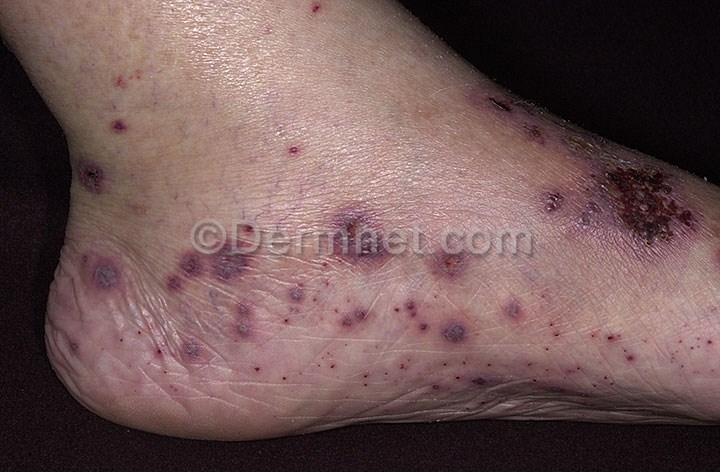
Disease: Vasculitis Photos